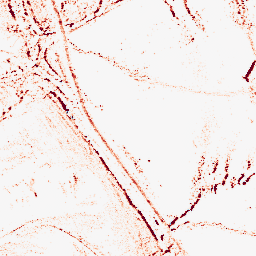
Category: morphological
Decomposition family: morphological_rect
Decomposition parameters: operation: opening
width: 5
height: 3
Upsampling method: quartic
Upsampling parameters: scale: 8
Upsampling scale: 8